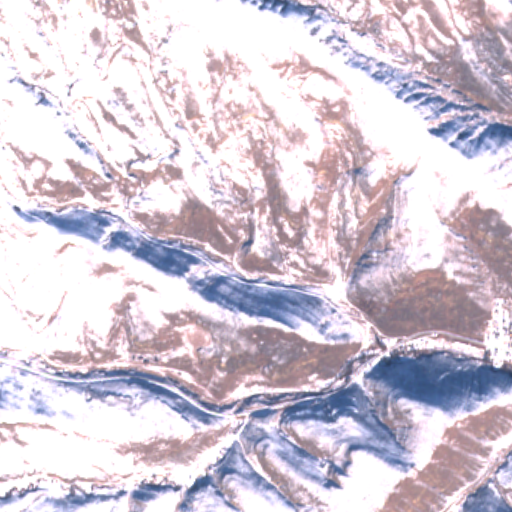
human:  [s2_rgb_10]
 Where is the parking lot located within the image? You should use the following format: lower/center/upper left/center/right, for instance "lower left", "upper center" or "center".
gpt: The parking lot is located in the lower right of the image.
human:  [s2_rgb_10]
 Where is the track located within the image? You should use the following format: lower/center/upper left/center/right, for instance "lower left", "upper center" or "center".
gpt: The track is located in the lower right of the image.
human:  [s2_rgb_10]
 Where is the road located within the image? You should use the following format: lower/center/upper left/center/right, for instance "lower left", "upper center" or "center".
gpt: There is no road in the image.